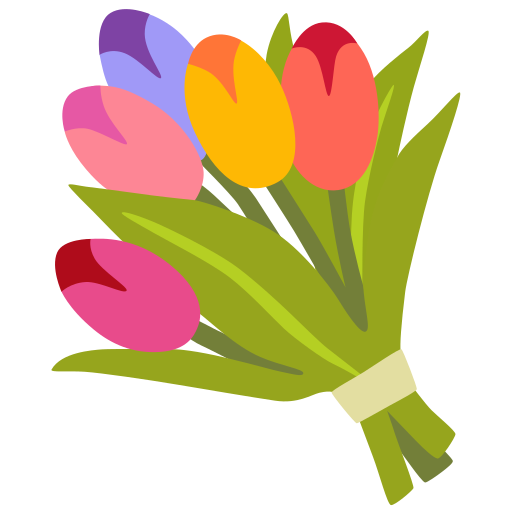
Emoji: 💐